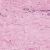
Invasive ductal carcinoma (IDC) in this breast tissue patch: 0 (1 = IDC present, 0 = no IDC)